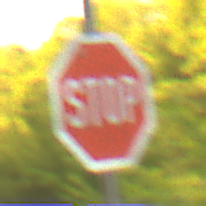
Verkehrszeichen: Stop
Umgebung: Outdoor, RoadRail
Tageszeit: SunriseSunset
Wetter: Clear
Licht: Natural
Jahreszeit: NotSpecified
Kontrast: LowContrast